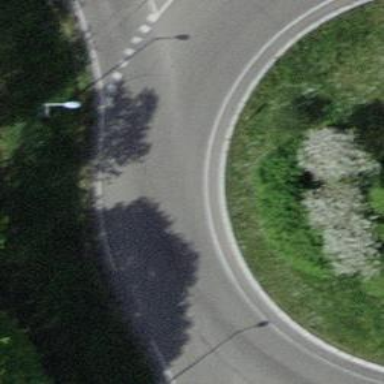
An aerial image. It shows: Secondary road made of asphalt leading to roundabout.